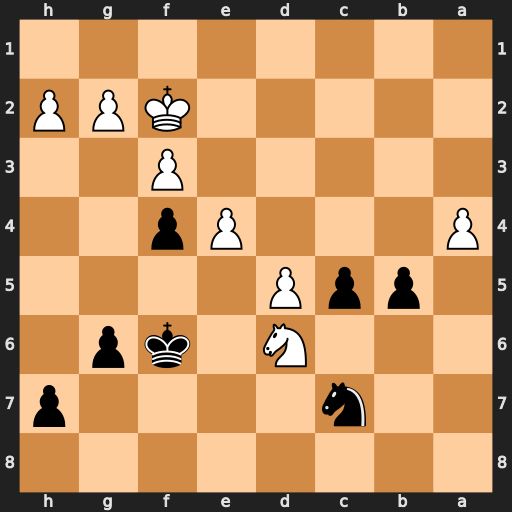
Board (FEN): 8/2n4p/3N1kp1/1ppP4/P3Pp2/5P2/5KPP/8
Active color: b
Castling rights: -
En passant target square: -
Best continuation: bxa4 Nc4 Nb5 Ke2 a3